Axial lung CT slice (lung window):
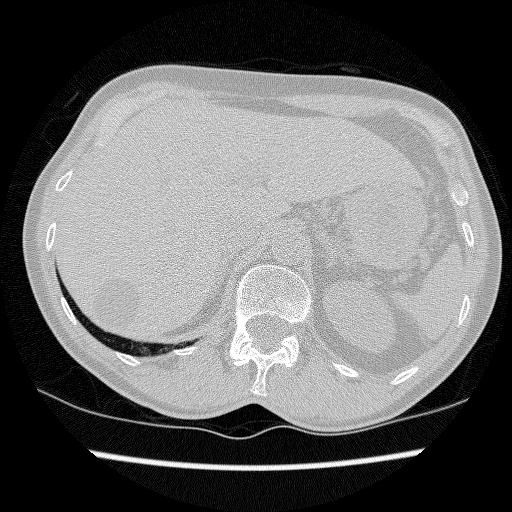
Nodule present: no